Question: I'm developing a 'toy' language to learn antlr.
My construct for a 'for' loop look like this.
'for(4,10){ //program expressions };'
I have a grammar that I think works, but it's a little ugly. Specifically I'm not sure that I've handled the semantically unimportant tokens very well.
For example, the comma in the middle there appears as a token, but it's unimportant to the parser, it just needs the 2 and the 3 for the loop bounds. This means when I see the 'child()' elements for the parts of the 'loop' token, I have to skip the unimportant ones.
You can probably see this best if you examine the ANTLR viewer and look at the parse tree for this. The red arrows point to the tokens I think are redundant.

Feel like I should be making more use of the 'skip()' feature than I am, but I can't see how to insert into the grammar for the tokens at this level.
'loop: 'for(' foridxitem ',' foridxitem '){' (programexpression)+ '}'; foridxitem: NUM #ForIndexNumI | var #ForIndexVar;'
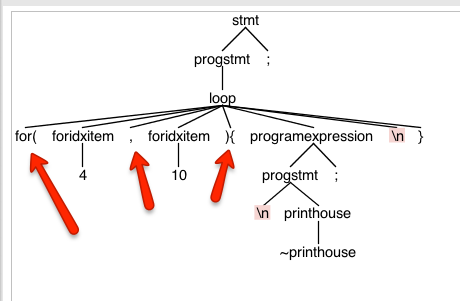
Answer: The short answer is Antlr produces a parse-tree, so there will always be cruft to step over or otherwise ignore when walking the tree.
The longer answer is that there is a tension between skipping cruft in the lexer and producing tokens of limited syntactic value that are nonetheless necessary for writing unambiguous rules.
For example, you identify 'for(' as a candidate for skipping, yet is probably syntactically required. Conversely, the parameters comma could be truly without syntactic meaning. So, you might clean it up in the lexer (and parser) this way:
'''
FOR: 'for(' -> pushMode(params) ;
ENDLOOP: '}' ;
WS: .... -> skip() ;
mode params;
NUM: .... ;
VAR: .... ;
COMMA: ',' -> skip() ;
ENDPARAMS: '){' -> skip(), popMode() ;
P_WS: .... -> skip() ;
'''
Your parer rule then becomes
'''
loop: FOR foridxitem* programexpression+ ENDLOOP ;
foridxitem: NUM | VAR ;
programexpression: .... ;
'''
That should clean up the tree a fair bit.